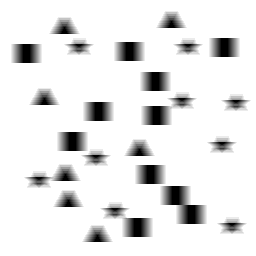
Squares: 11
Triangles: 7
Stars: 9
Total shapes: 27